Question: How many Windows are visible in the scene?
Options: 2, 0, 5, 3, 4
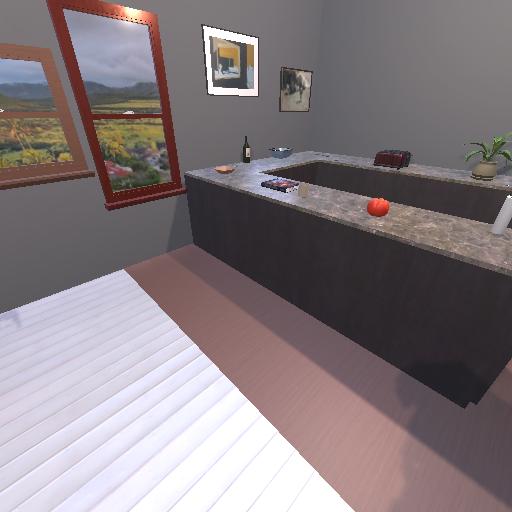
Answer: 2